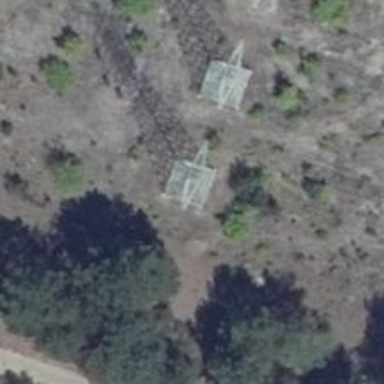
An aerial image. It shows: Power tower.